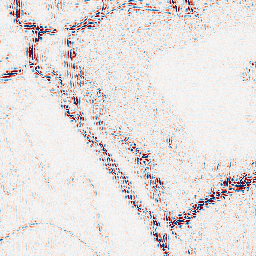
Category: wavelet
Decomposition family: wavelet_dwt
Decomposition parameters: wavelet: coif2
level: 2
Upsampling method: fft_zeropad
Upsampling parameters: scale: 2
Upsampling scale: 2